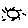
Label: sun